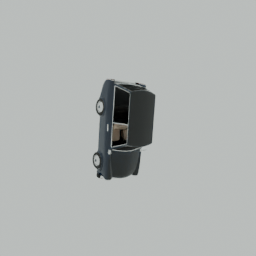
Label: mechanical